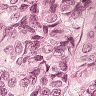
Metastatic tissue present: yes